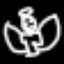
Label: angel